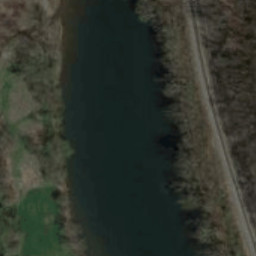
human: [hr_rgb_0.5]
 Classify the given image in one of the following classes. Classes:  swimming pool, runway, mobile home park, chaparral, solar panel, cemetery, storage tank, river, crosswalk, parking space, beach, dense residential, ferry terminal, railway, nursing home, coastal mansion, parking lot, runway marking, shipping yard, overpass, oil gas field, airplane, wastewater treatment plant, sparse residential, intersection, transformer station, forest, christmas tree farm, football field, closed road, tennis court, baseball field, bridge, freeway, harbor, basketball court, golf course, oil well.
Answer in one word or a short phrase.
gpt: river